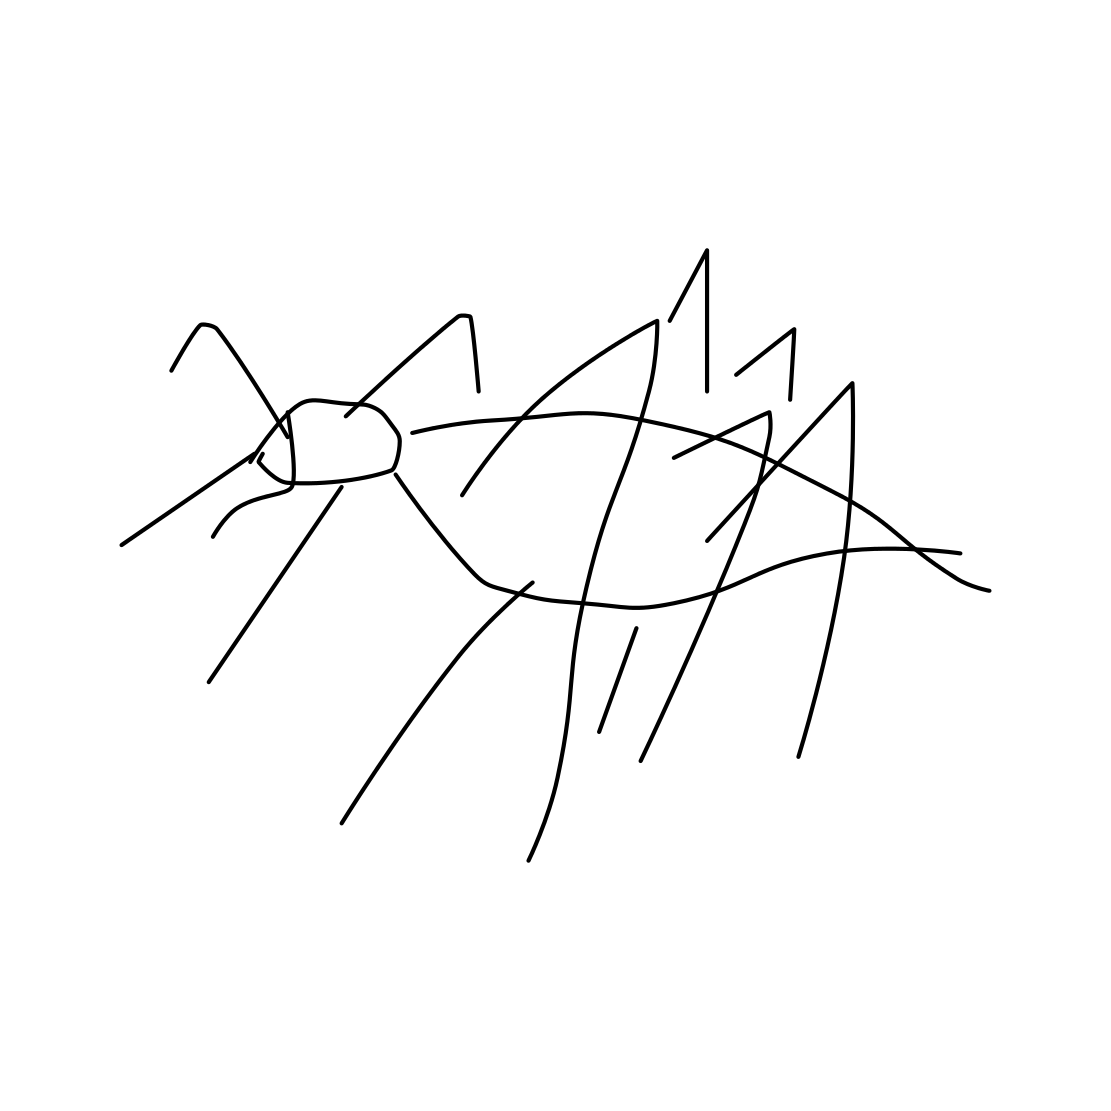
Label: mosquito